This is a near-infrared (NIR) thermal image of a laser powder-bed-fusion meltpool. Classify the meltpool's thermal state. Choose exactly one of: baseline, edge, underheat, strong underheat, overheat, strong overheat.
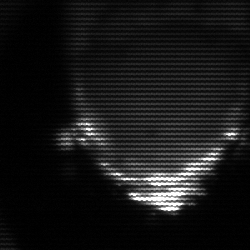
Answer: edge